Question: I have an '<ol>' with some '<li>''s in it, in FF it looks good, but for some reason in IE it looks like this:

HTML:
'''
<ol start="1">
<li>Free gifts click here</li>
<li>Free gifts click here</li>
<li>Bonus gifts</li>
</ol>
'''
CSS:
'''
ol {
list-style: none outside none;
}
li {
list-style: decimal outside none;
margin-left: 30px;
margin-bottom: 12px;
}
'''
Any idea?
Thanks,
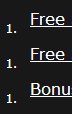
Answer: hasLayout is involved here somewhere it's the cause of '<ol>''s not numbering correctly as well as a few other lists oddities, you will need to post more CSS for the list so we can see if there is a workaround for your case, but meanwhile here's code that will reproduce it
'''
ol {
list-style: none outside none;
background: #444;
color: #fff;
}
li {
list-style: decimal outside none;
margin-left: 30px;
margin-bottom: 12px;
zoom: 1;
}
'''
the key is to keep hasLayout off the 'li' element, in order to do that you have to make it so IE does not have to do any counting!, in this case the left margin means it's having to count to calculate the width - so if those items inside the list are links, perhaps you could remove the left margin from the 'li' and add padding to the links instead?
definitely need more code for the use case though
---
### Update:
some problems with ordered ;lists aren't curable, and the recommended solution is to wrap the 'ol' in a 'div' and apply any widths and colouring to that, and any heights to nested elements (like internal links) so that the list elements themselves can be left to default
See the section on; <URL>
> Some of these problems cannot be
cured, so when the markers are desired
it's better to avoid layout on lists
and list elements. If it's necessary
to apply some dimension, this is
better applied to other elements: for
example a width can be applied to an
external wrapper, and a height to the
content of each list item.
so bearing this in mind and presuming you list elements do contain links (they do say Click Here ;))
'''
div {
width: 180px;
overflow: hidden;
background: #444;
color: #fff;
}
ol {
padding: 0 0 0 30px;
margin: 0;
}
li {
margin-bottom: 12px;
}
a {
background: #444;
color: #fff;
text-decoration:none;
display: block;
line-height: 30px;
}
a:hover {
color: #444;
background: #fff;
}
'''
with
'''
<div>
<ol start="1">
<li><a href="#">Free Gifts Click Here</a></li>
<li><a href="#">Free gifts click here</a></li>
<li><a href="#">Bonus gifts</a></li>
</ol>
</div>
'''